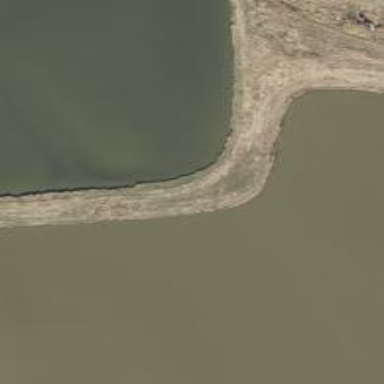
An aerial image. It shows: Dam along waterway.